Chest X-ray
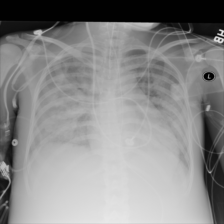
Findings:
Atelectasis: negative
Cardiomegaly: negative
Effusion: negative
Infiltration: negative
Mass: negative
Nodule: negative
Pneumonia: negative
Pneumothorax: negative
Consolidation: negative
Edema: negative
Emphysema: negative
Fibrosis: negative
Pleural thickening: negative
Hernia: negative